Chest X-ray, PA view. Patient: 27 years old, sex M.
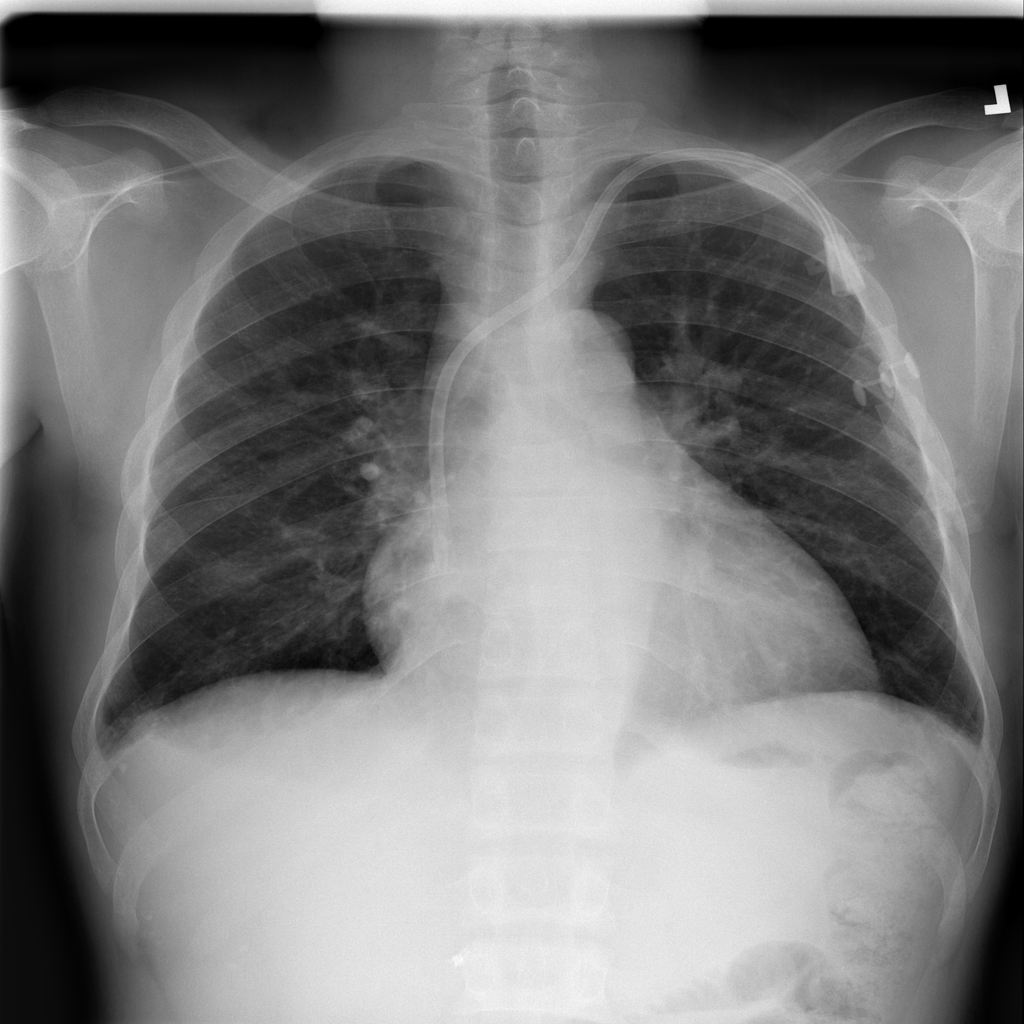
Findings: Cardiomegaly